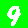
Digit: 9